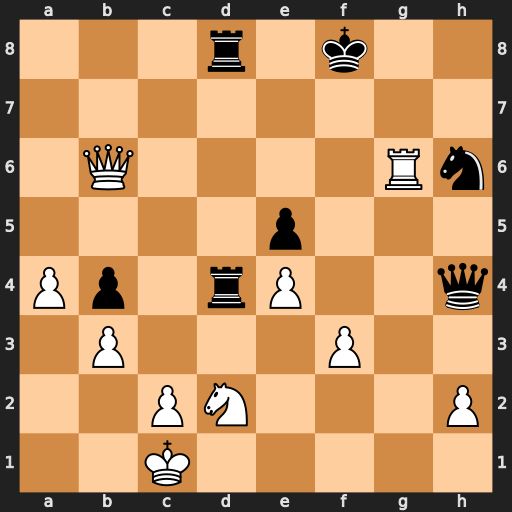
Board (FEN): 3r1k2/8/1Q4Rn/4p3/Pp1rP2q/1P3P2/2PN3P/2K5
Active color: w
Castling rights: -
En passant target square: -
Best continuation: Rxh6 Qg5 f4